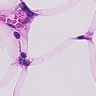
Metastatic tissue present: no